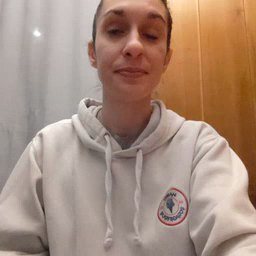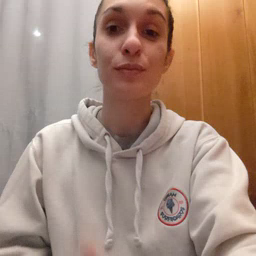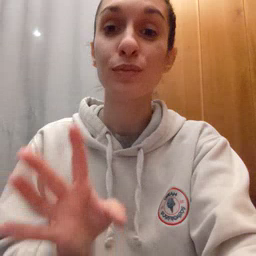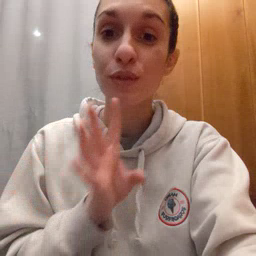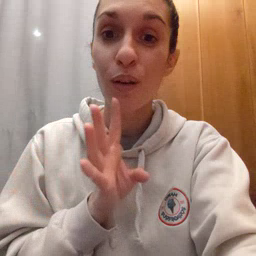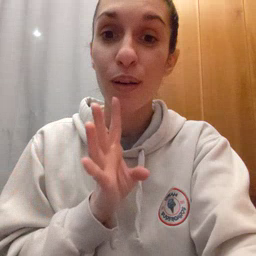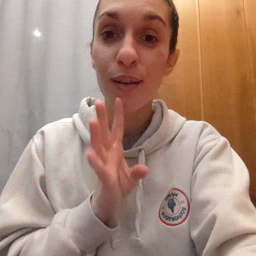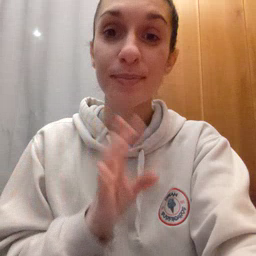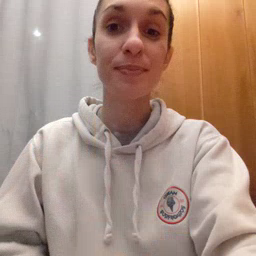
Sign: talk